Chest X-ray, AP view. Patient: 13 years old, sex M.
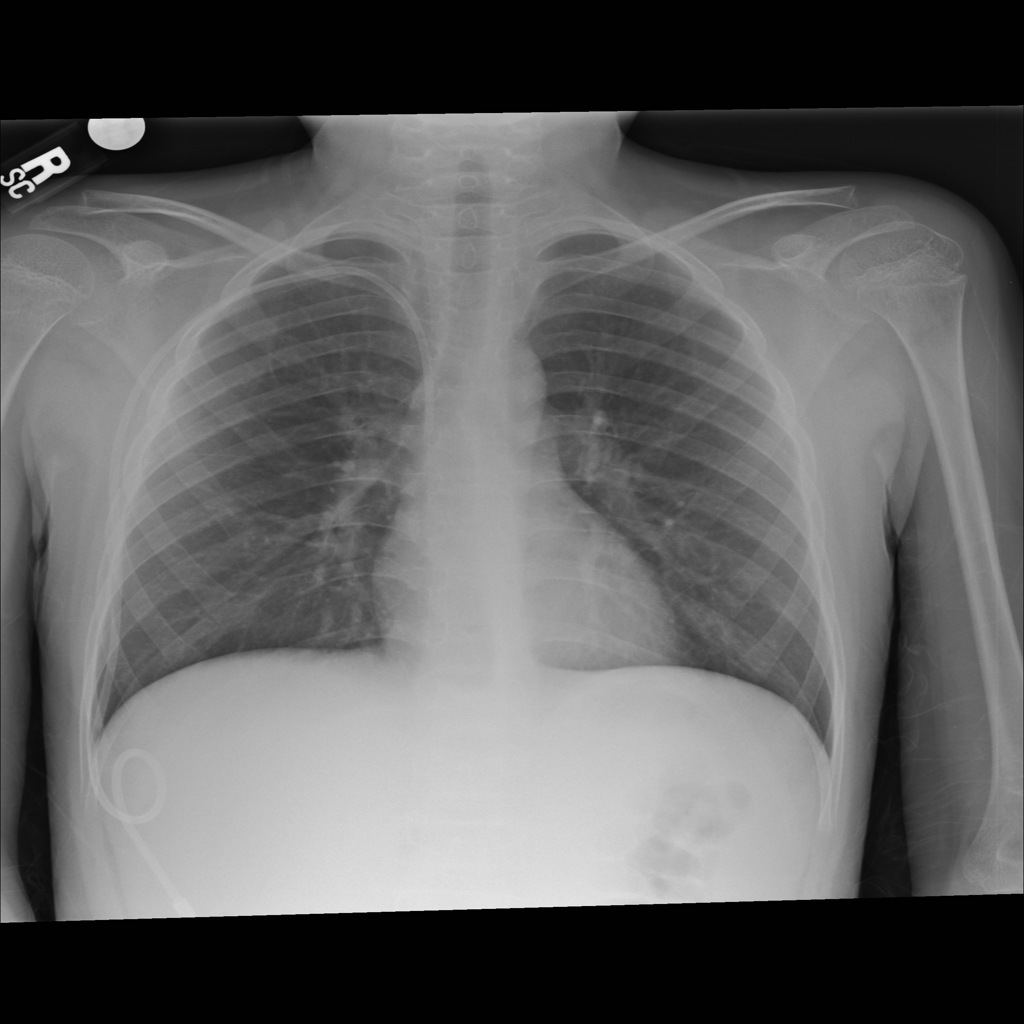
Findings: No Finding